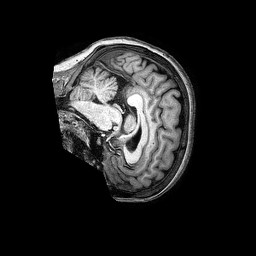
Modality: T1w
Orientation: sagittal
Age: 53
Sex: female
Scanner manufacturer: philips
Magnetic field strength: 3 T
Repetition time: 0.006775 s
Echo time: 0.003133 s